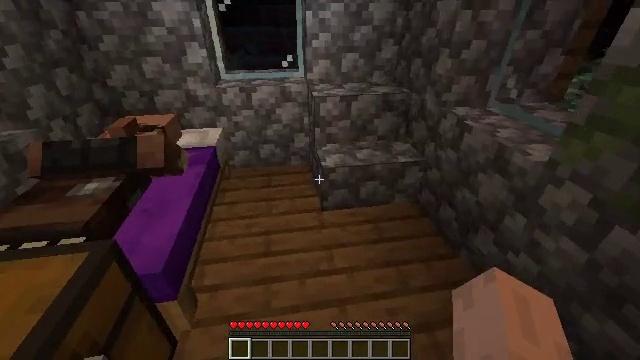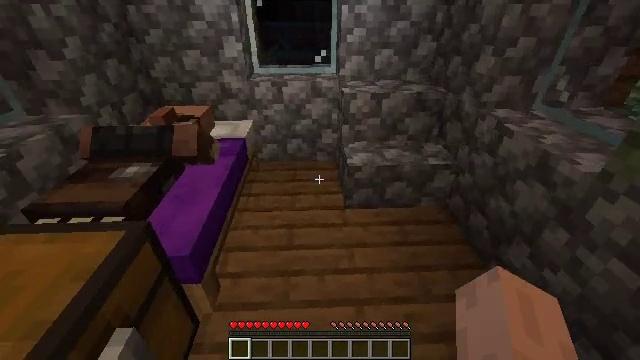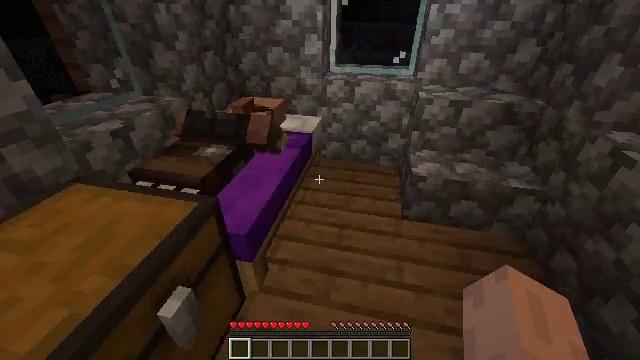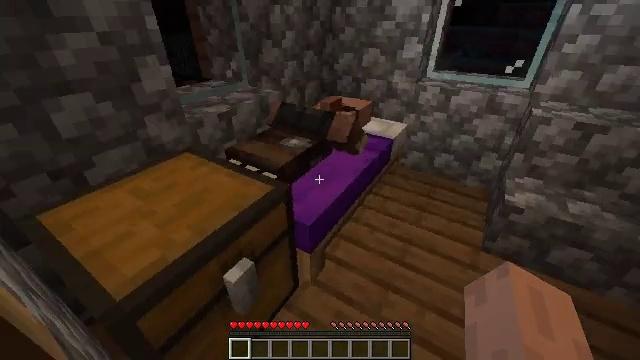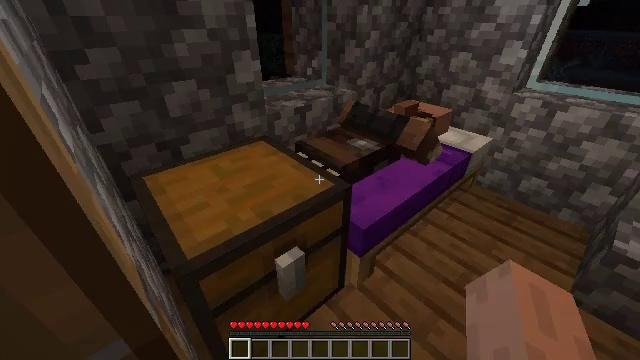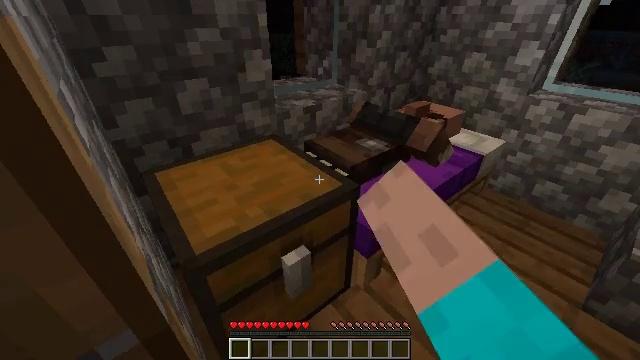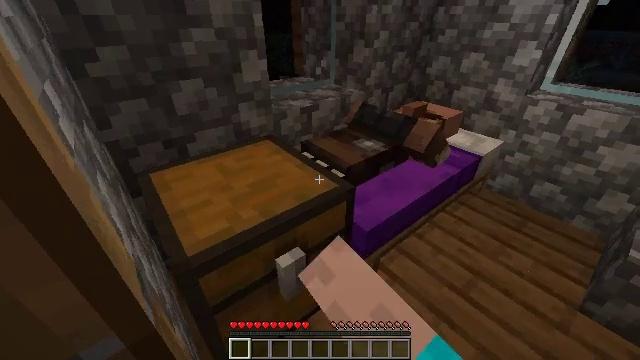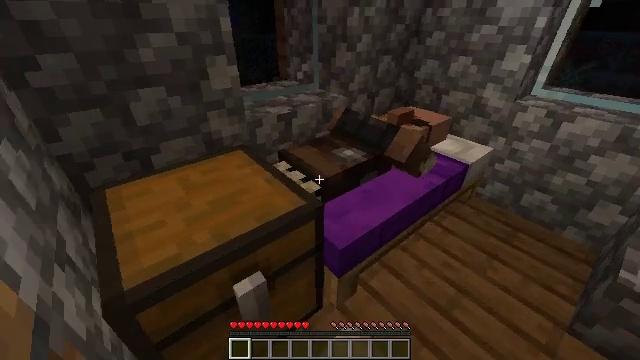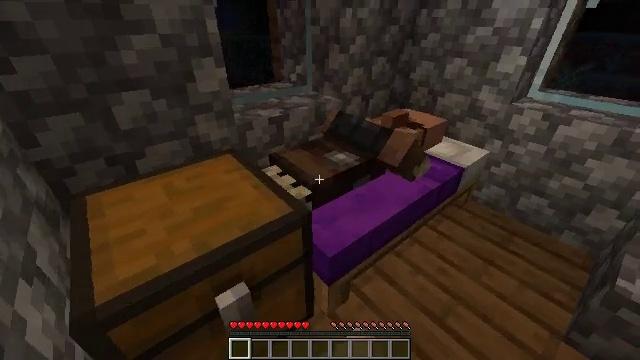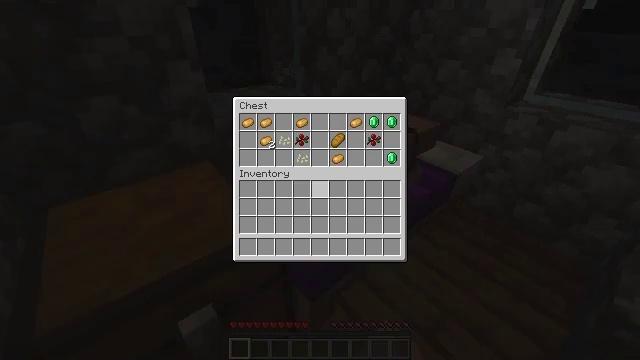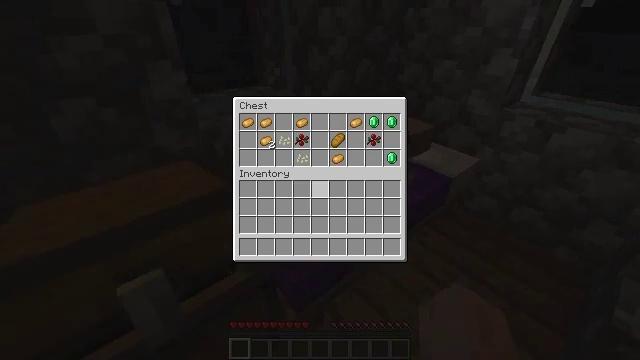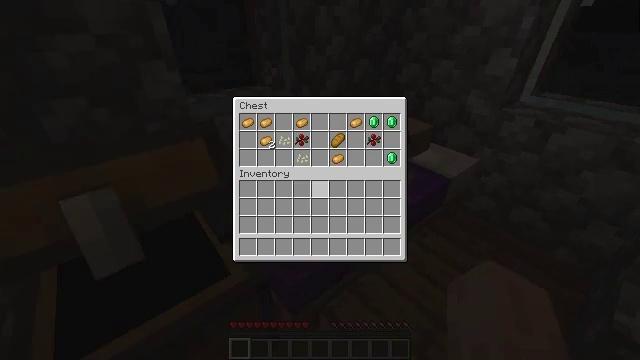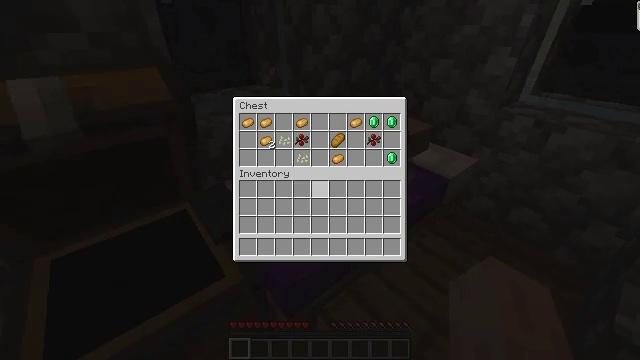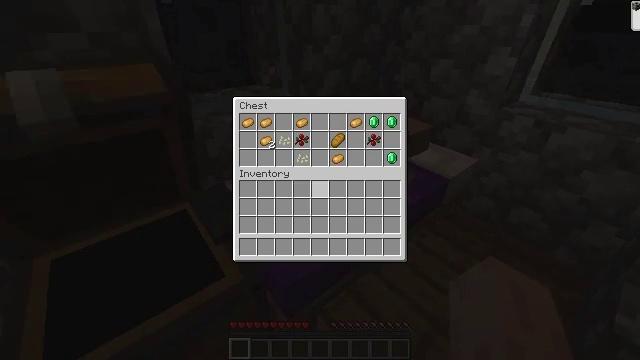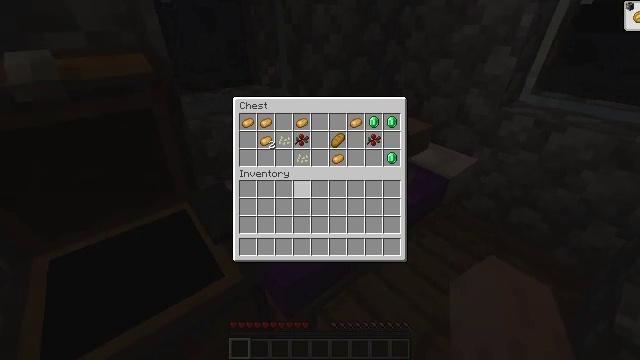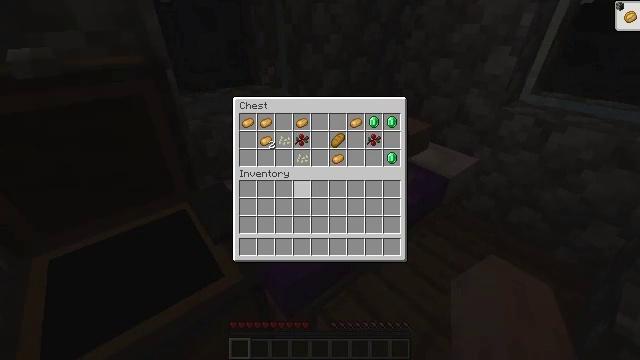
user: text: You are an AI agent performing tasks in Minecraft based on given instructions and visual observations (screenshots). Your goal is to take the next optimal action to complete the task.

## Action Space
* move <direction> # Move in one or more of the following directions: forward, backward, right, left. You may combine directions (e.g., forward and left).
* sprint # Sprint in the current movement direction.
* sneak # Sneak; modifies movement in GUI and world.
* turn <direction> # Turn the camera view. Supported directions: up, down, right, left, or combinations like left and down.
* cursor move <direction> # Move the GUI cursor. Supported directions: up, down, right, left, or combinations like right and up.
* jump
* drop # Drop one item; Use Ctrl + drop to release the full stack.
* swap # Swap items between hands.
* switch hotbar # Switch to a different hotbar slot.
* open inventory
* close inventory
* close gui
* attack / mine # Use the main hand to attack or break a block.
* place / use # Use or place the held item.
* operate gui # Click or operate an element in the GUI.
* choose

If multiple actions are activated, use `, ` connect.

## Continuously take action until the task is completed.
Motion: motion action
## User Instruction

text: Gather a jack o'lantern from the ground.
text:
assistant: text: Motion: turn left
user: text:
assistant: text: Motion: turn left
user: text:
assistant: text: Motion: turn left
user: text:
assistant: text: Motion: turn left, use / place
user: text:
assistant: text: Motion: turn left, use / place
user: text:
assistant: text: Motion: move right, use / place
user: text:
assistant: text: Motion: move forward and move right
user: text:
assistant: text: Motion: move forward and move right
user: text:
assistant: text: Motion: move forward and move right, open gui
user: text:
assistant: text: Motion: move forward and move right, choose
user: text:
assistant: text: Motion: move right, choose
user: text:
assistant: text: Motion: choose
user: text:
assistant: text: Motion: no_op
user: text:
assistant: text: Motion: choose
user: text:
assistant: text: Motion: choose
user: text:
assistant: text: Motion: choose
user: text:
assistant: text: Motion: no_op
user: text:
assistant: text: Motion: no_op
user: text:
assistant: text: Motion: no_op
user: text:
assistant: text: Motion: no_op
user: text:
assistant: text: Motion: no_op
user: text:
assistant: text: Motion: no_op
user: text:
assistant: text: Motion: cursor move up
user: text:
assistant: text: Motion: cursor move up
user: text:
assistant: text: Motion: cursor move up
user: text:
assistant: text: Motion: cursor move up
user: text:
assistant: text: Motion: cursor move left and up
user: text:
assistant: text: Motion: sneak, cursor move left
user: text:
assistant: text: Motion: sneak, cursor move left
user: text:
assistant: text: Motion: sneak, cursor move left